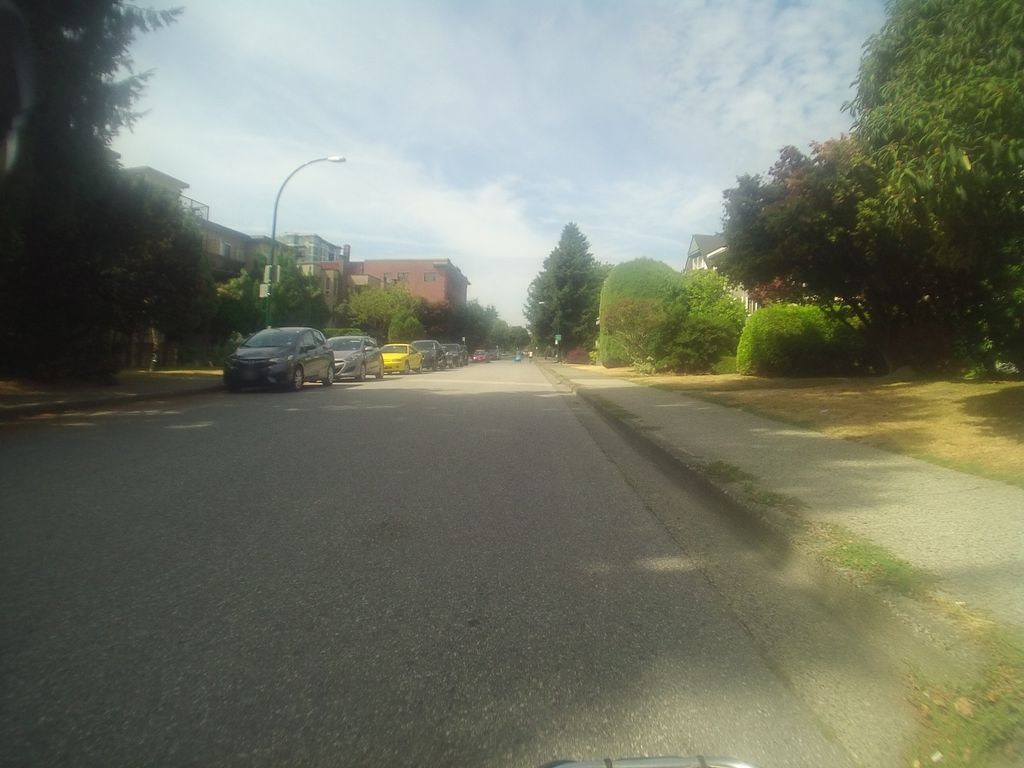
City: vancouver